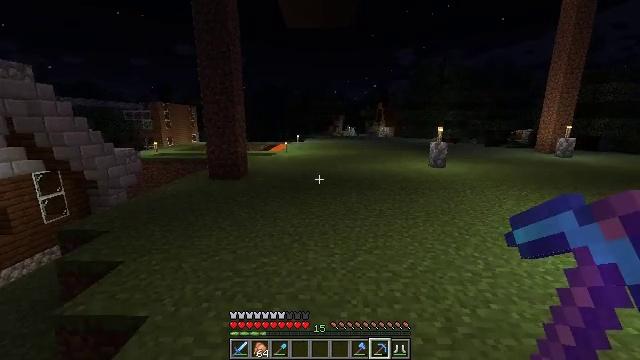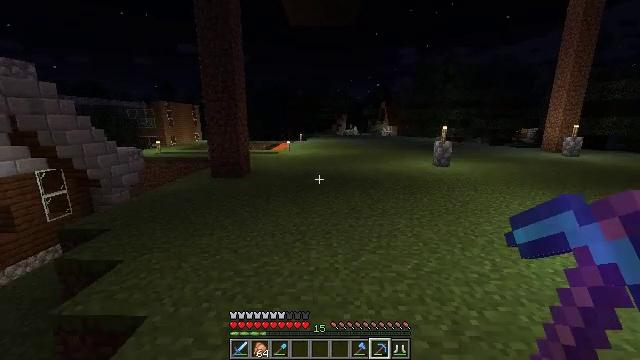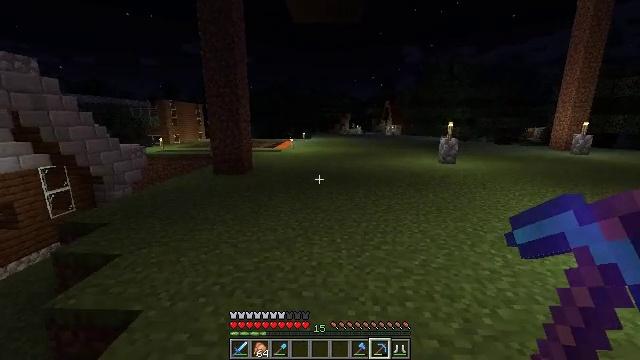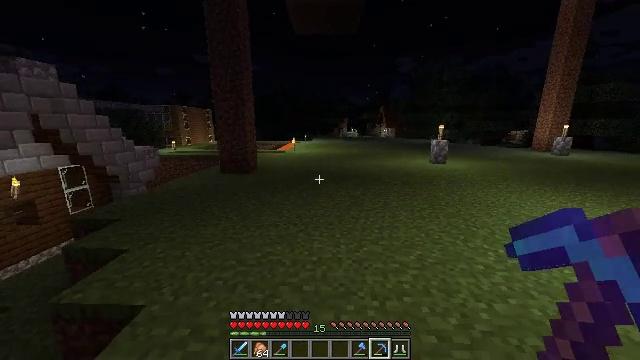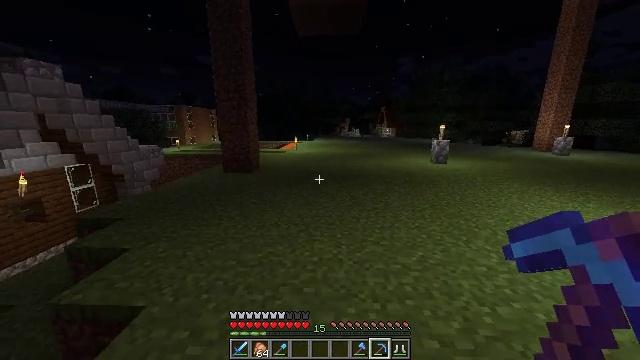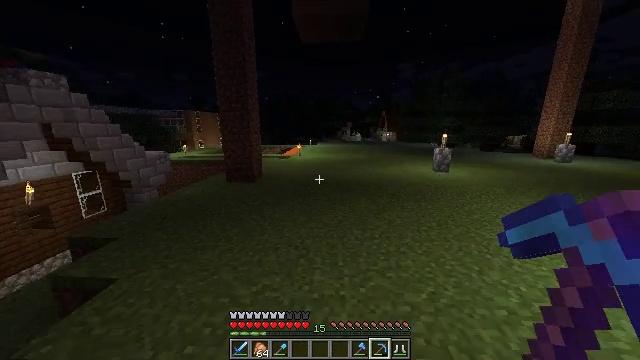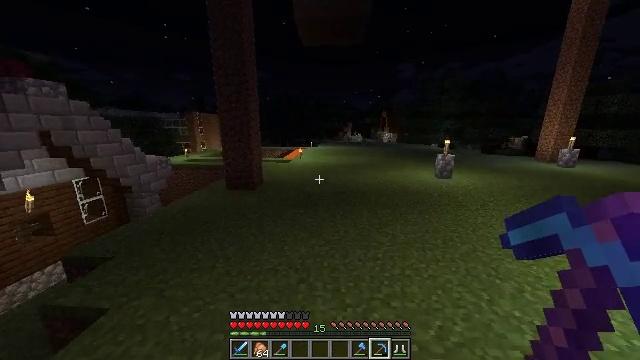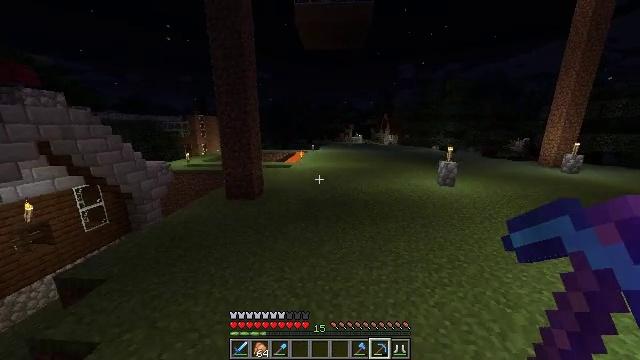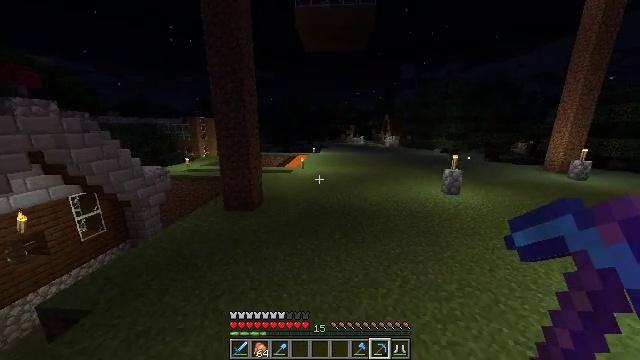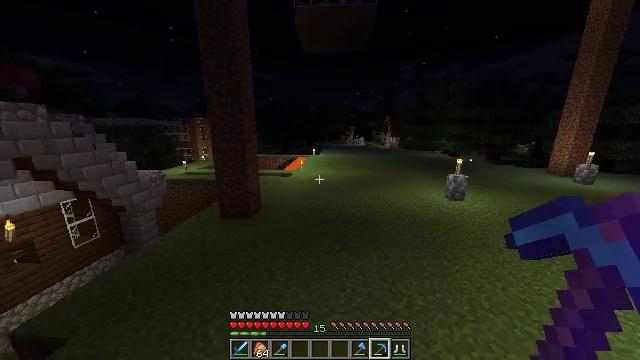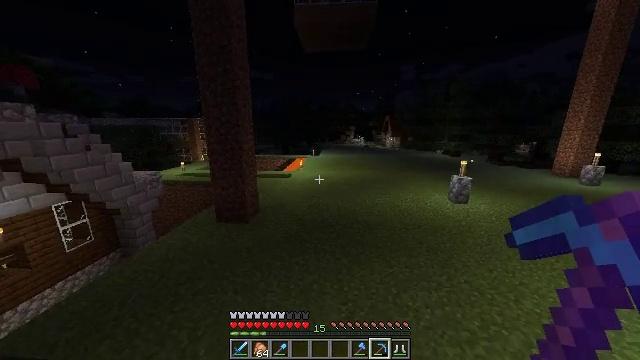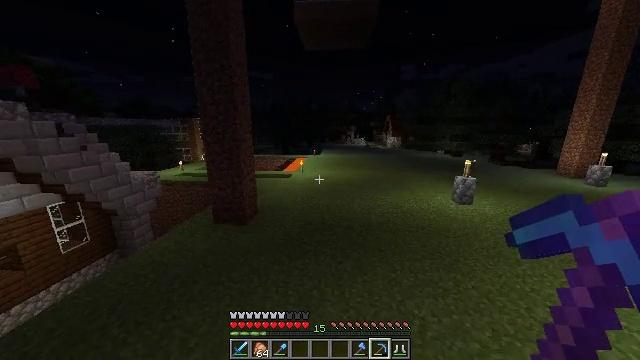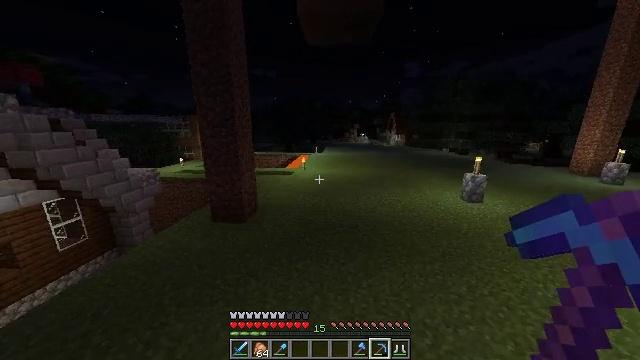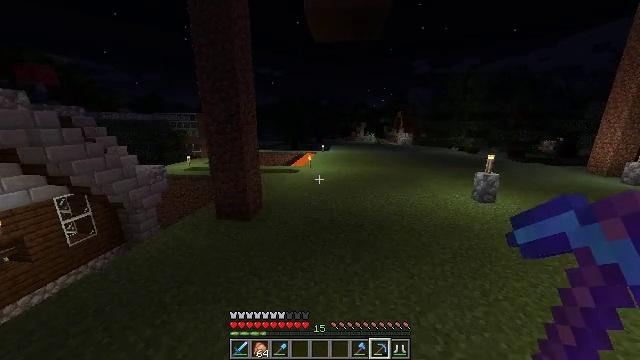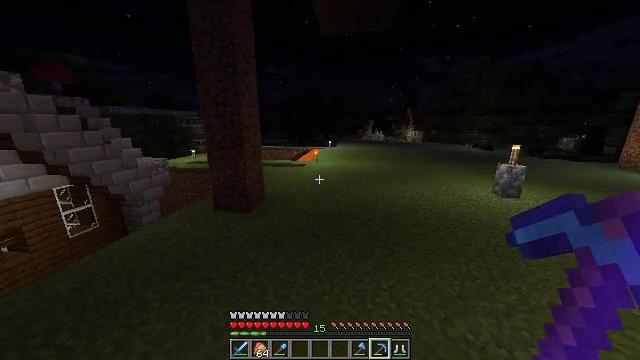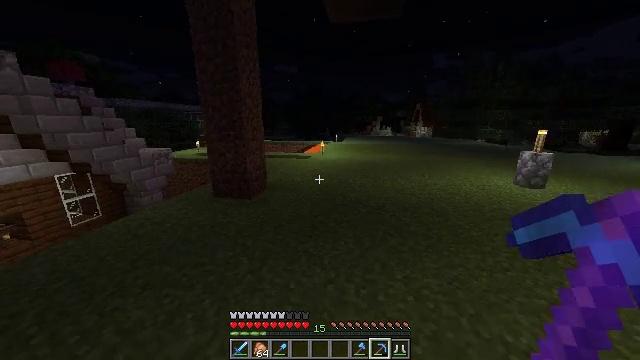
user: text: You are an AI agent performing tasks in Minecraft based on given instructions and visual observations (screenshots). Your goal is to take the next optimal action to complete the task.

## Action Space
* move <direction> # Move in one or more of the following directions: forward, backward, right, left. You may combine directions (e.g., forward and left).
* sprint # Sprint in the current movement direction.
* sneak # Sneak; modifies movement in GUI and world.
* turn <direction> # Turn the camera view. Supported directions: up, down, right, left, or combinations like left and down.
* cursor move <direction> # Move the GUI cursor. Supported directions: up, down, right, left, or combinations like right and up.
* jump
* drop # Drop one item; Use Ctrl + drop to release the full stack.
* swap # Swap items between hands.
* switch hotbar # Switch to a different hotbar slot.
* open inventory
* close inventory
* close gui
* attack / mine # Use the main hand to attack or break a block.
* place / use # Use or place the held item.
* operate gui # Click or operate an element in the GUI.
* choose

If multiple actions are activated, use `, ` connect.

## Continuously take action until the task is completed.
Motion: motion action
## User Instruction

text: Punch the spruce leaves to get saplings.
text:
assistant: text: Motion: move forward, jump
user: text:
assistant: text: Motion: move forward, sprint, jump
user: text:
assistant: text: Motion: move forward, sprint, jump
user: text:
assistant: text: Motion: move forward, sprint, jump
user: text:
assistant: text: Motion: move forward, jump
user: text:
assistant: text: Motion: move forward, jump
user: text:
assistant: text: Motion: move forward, jump
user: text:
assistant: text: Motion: move forward, sprint, jump
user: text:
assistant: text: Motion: move forward, sprint, jump
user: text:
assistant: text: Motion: move forward, sprint, jump
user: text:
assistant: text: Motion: move forward, jump
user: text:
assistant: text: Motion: move forward, jump
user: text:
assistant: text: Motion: move forward, turn left, jump
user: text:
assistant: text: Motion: move forward, turn left, jump
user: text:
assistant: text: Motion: turn left
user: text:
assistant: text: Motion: turn left
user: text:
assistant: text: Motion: turn left
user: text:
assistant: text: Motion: turn left
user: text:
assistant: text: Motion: no_op
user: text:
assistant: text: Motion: no_op
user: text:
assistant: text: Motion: no_op
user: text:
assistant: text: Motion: no_op
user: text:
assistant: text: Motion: no_op
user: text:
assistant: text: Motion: no_op
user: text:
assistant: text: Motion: no_op
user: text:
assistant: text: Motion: no_op
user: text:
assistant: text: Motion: no_op
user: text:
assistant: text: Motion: no_op
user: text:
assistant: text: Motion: no_op
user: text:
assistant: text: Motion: no_op